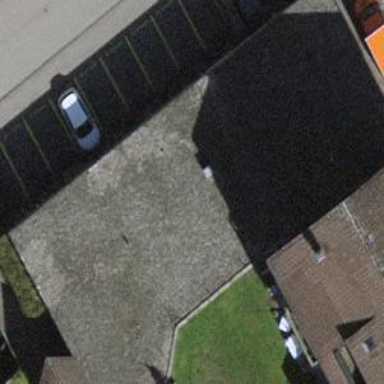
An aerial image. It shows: Image showing building with apartments.